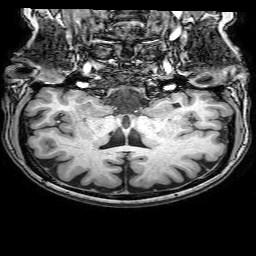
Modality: T1w
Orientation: sagittal
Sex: female
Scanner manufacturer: philips
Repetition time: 0.008103 s
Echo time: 0.00371 s